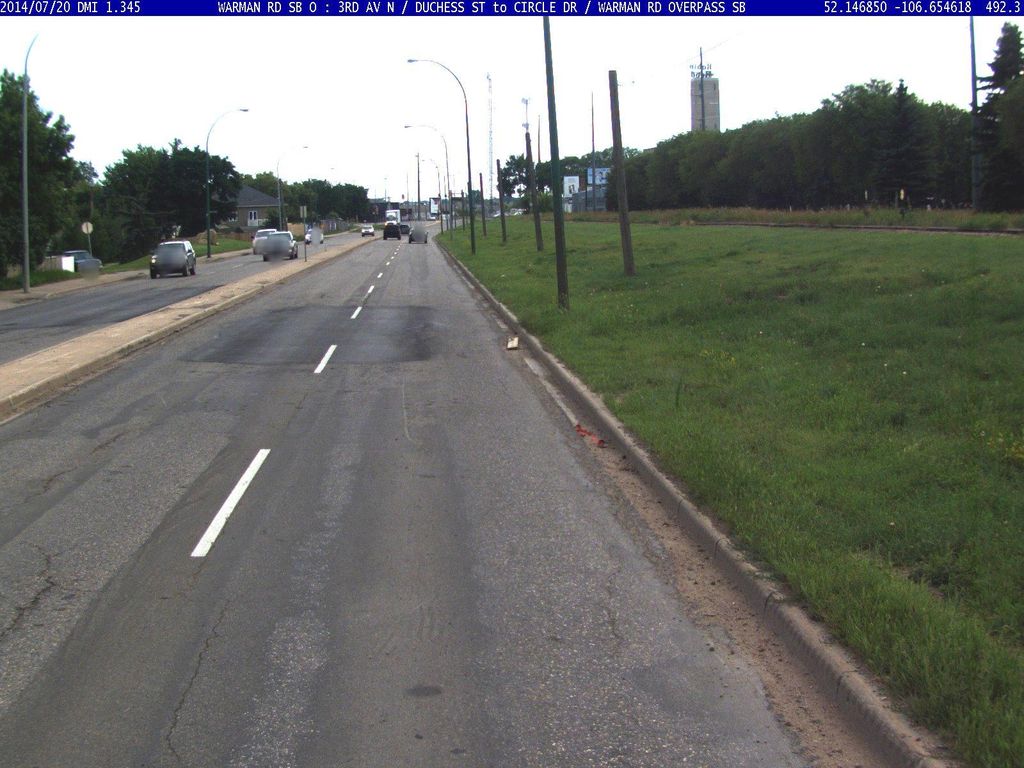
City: saskatoon